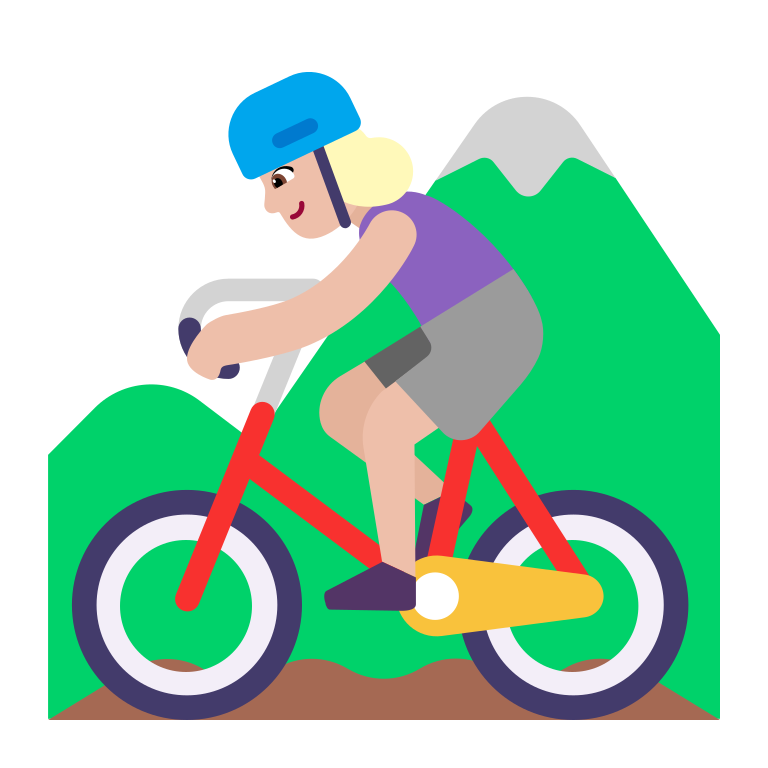
woman mountain biking flat  light